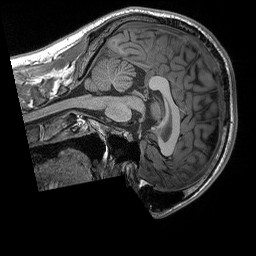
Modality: T1w
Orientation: sagittal
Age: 23
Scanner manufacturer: siemens
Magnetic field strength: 3 T
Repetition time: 2.3 s
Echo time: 0.00296 s